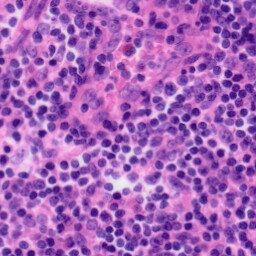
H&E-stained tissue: Tonsil